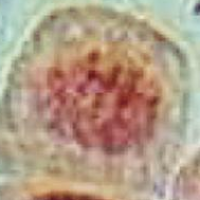
Label: prophase